Question: I would like to remove the social text from the in order to fit into the width I have spare left but I can't find how on the facebook developers site
So what I want to remove is "Be the first of your friends to like this." text
As seen here:

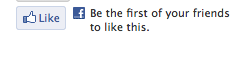
Answer: <URL>
Then change the layout to button_count and uncheck send button